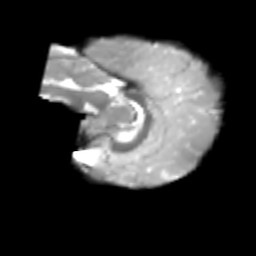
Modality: T2w
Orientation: sagittal
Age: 7
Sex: male
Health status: healthy